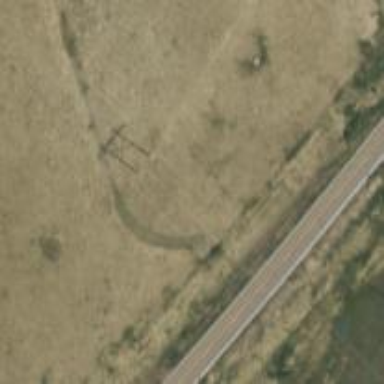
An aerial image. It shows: H-frame designed tower for power lines.